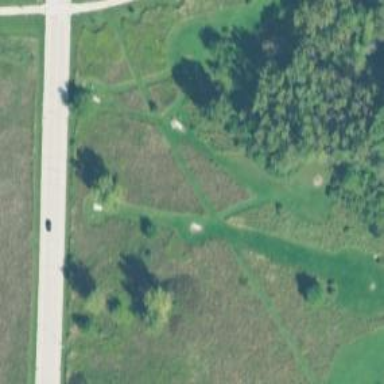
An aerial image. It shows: Disc golf tee area.